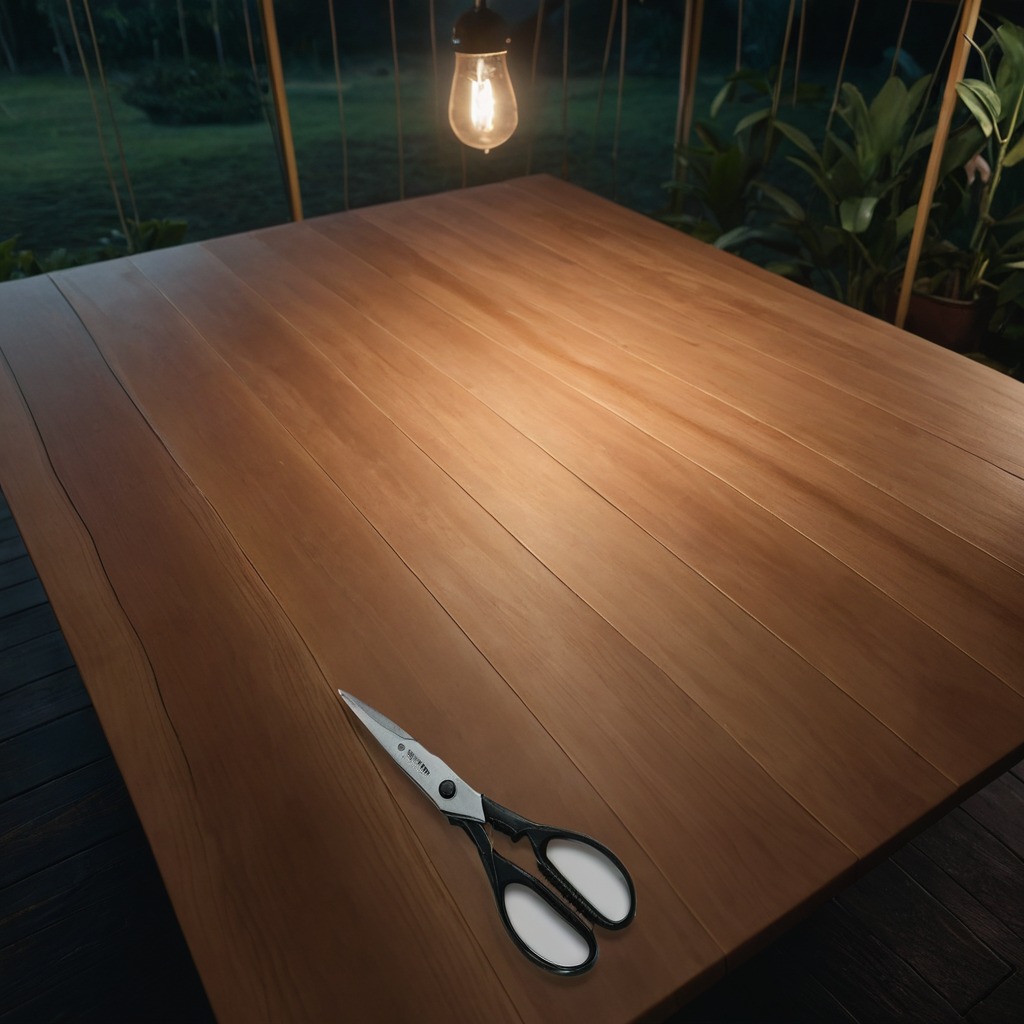
A scissor is lying on the wooden table inside a jungle field workshop tent at night.